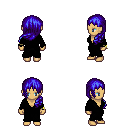
a pixel art fantasy rpg character, female body template, human, tanned skin, black robe, magenta pants, blue left-swept hairstyle, bracelets, four views (front, back, left, right), 2x2 character sprite sheet, small pixel art, hard edges, no anti-aliasing